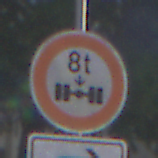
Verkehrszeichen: TatsaechlicheAchslast
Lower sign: RichtungsangabeDurchPfeile5
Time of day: MorningAfternoon
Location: Outdoor (Urban)
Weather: PartlyCloudy
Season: NotSpecified
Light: Natural